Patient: sex M, age 69
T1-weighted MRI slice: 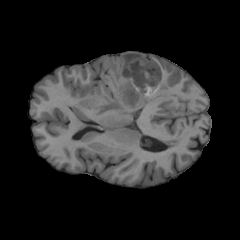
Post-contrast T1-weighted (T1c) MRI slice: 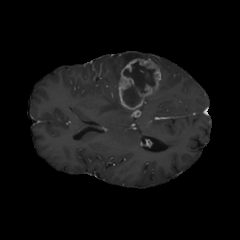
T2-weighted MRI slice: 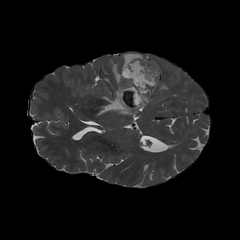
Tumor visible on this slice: yes
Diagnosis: Glioblastoma, IDH-wildtype
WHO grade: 4